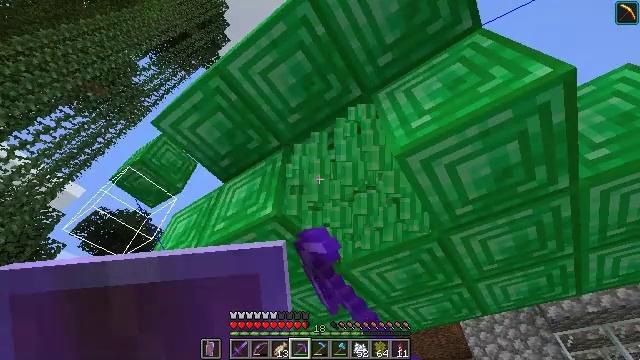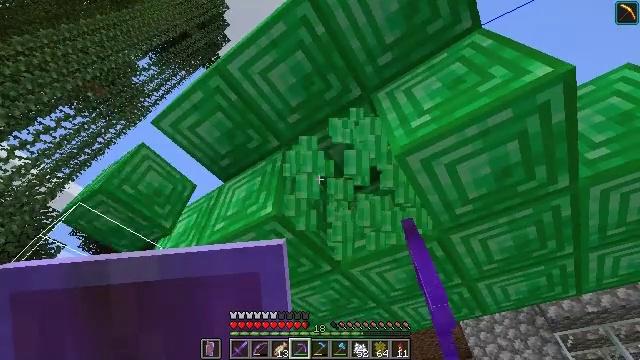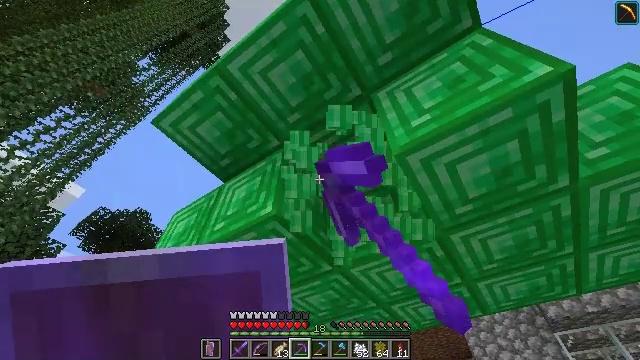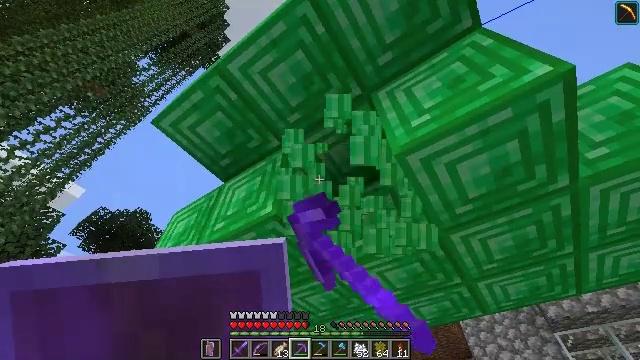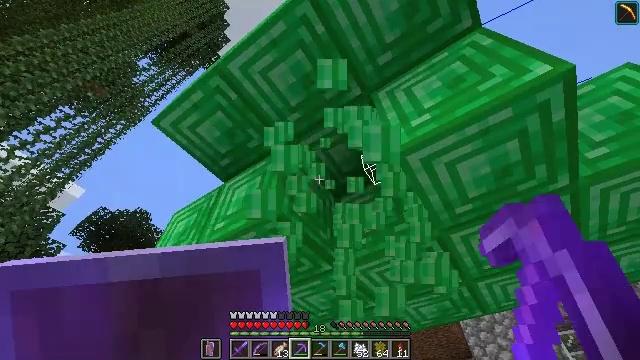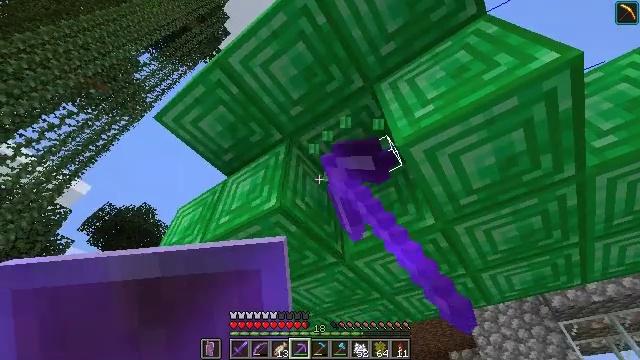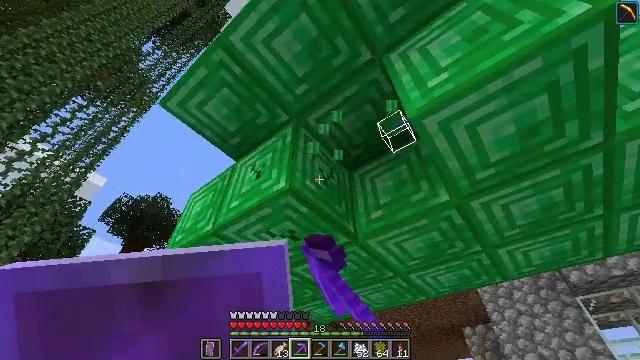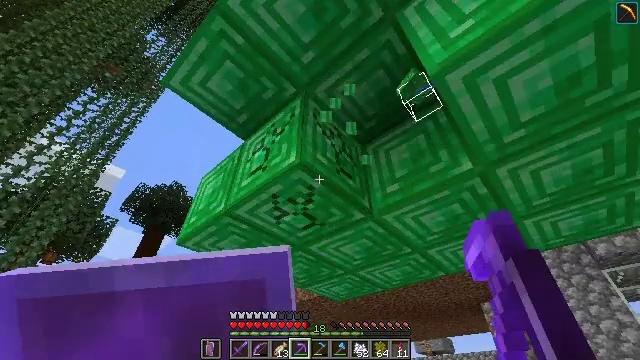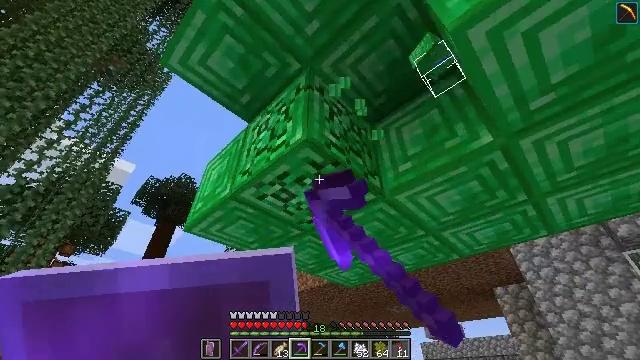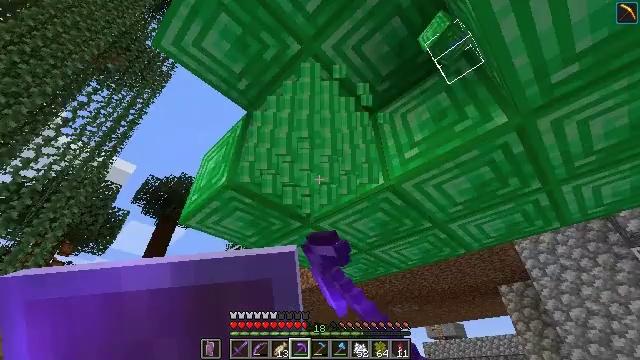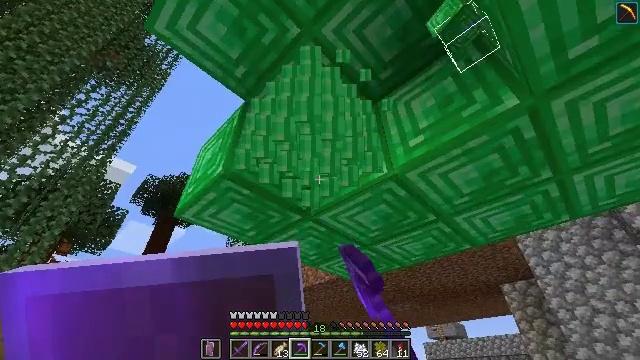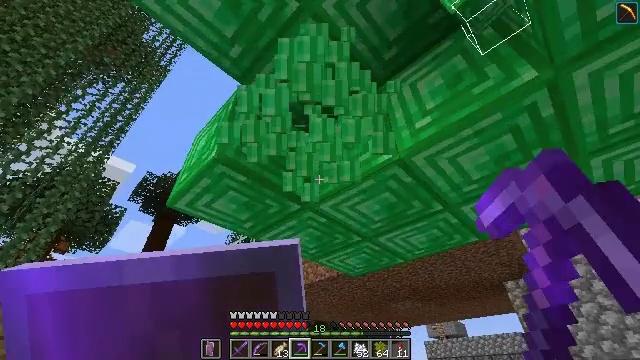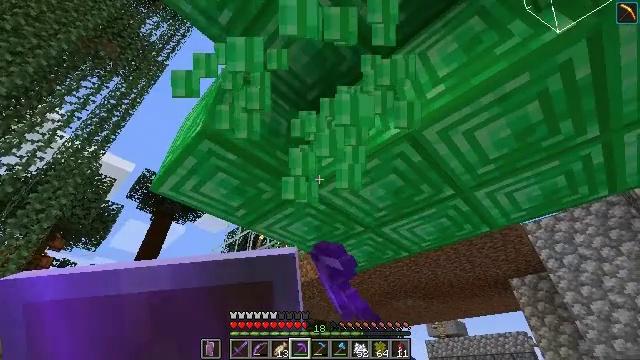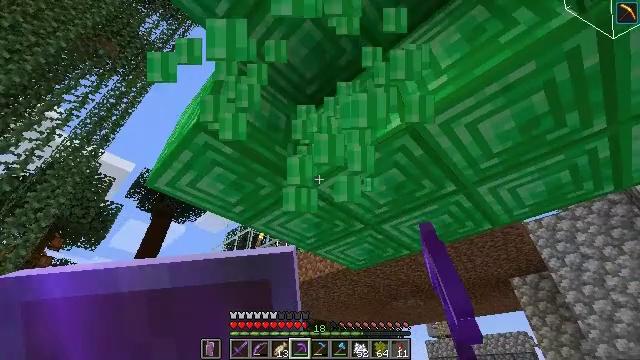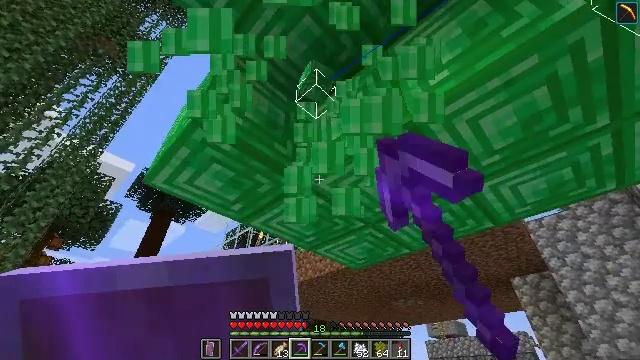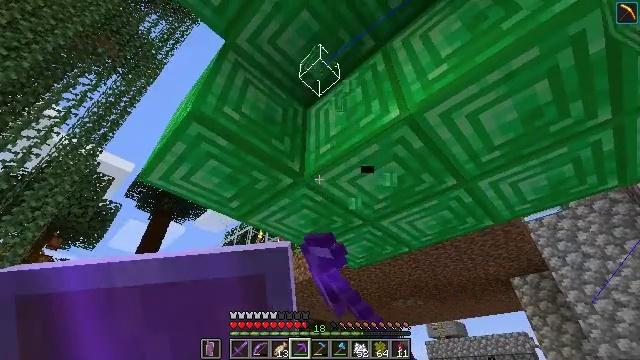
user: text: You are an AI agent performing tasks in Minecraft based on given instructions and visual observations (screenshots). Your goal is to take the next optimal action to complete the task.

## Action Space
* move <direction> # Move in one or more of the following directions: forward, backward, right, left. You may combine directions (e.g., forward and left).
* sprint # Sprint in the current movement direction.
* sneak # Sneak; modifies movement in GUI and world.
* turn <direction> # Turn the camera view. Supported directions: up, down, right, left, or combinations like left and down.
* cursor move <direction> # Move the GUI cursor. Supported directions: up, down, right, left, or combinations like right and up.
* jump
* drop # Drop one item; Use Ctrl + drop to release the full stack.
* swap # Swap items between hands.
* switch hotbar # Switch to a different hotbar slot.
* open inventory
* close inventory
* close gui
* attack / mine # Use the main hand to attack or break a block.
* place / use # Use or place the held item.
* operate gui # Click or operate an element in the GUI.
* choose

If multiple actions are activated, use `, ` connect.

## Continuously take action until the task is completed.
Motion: motion action
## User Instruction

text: Break the emerald block to collect it.
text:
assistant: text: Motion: attack / mine
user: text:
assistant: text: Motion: attack / mine
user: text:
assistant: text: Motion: attack / mine
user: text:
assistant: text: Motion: attack / mine
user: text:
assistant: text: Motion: turn left and down, attack / mine
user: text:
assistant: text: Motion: move forward, turn left and down, attack / mine
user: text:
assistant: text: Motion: move forward, turn left and down, attack / mine
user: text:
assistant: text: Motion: move forward, turn left and down, attack / mine
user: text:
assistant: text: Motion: move forward, attack / mine
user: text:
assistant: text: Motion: move forward, attack / mine
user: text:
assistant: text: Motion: move forward, attack / mine
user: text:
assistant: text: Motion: attack / mine
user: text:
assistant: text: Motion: attack / mine
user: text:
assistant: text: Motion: attack / mine
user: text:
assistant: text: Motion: attack / mine
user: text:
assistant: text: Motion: attack / mine
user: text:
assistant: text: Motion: attack / mine
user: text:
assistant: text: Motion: turn left, attack / mine
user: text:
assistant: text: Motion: turn left, attack / mine
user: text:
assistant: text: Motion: attack / mine
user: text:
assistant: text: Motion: attack / mine
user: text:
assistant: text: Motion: attack / mine
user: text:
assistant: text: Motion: attack / mine
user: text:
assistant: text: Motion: attack / mine
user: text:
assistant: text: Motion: attack / mine
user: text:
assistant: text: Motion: turn left, attack / mine
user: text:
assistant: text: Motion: move forward, turn left, attack / mine
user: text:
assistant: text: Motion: move forward, turn left, attack / mine
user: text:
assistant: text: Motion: move forward, attack / mine
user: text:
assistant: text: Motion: move forward, attack / mine